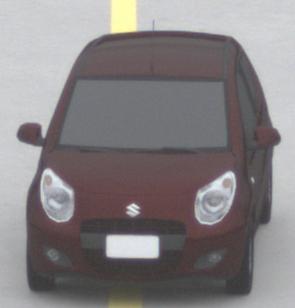
Make: Suzuki
Model: Alto 1.0
Detailed model: Alto (V)
Model produced from: 2011/02
Model produced until: 2011/03
Doors: 5
Color: red
Road condition: dry road
Daytime: midday
Contrast: low contrast